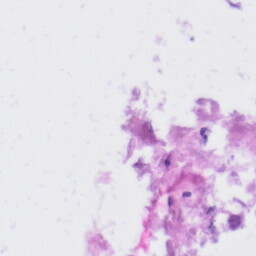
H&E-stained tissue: Liver